Question: I'm writing an Android app for a client of mine that will display his RSS feeds. He has 2 different feeds. One of them works flawlessly with the code I've written using examples. When I replace the URL with his second feed, I get random line breaks everywhere (particularly after an opening bracket < and again before the closing bracket < ).
This is a link to the working feed - <URL>
Here is the rss feed that doesnt seem to parse correctly using the same code - <URL>
---
Heres an example from the logcat. You can see that every < and > it also puts a line break for some reason...
'''
08-19 09:43:46.444: I/RSSReader(6045): Get the Android App to know when your advisor is available!
08-19 09:43:46.444: I/RSSReader(6045): http://www.keen.com/CommunityServer/UserBlogPosts/r00tman/Get-the-Android-App-to--know-when-your-
08-19 09:43:46.452: I/RSSReader(6045): advisor-is-available/624194.aspx
08-19 09:43:46.452: I/RSSReader(6045): Thu, 16 Aug 2012 19:39:00 GMT
08-19 09:43:46.452: I/RSSReader(6045): 8ca05964-da1c-4176-9dbc-9d0bc609bb83:624194
08-19 09:43:46.452: I/RSSReader(6045): r00tman
08-19 09:43:46.452: I/RSSReader(6045): 0
08-19 09:43:46.452: I/RSSReader(6045): http://www.keen.com/CommunityServer/blogs/642011/comments/624194.aspx
08-19 09:43:46.452: I/RSSReader(6045): http://www.keen.com/CommunityServer/blogs/642011/commentrss.aspx?PostID=624194
08-19 09:43:46.452: I/RSSReader(6045): http://www.keen.com/CommunityServer/blogs/rsscomments/624194.aspx
08-19 09:43:46.452: I/RSSReader(6045): <
08-19 09:43:46.452: I/RSSReader(6045): a href="http://majesticvision.com/downloads/android/love-tarot.apk"
08-19 09:43:46.452: I/RSSReader(6045): >
08-19 09:43:46.452: I/RSSReader(6045): <
08-19 09:43:46.452: I/RSSReader(6045): img src="http://www.majesticvision.com/keen/2012-08-16_App-Shot.png" height="75" width="385" /
08-19 09:43:46.460: I/RSSReader(6045): >
08-19 09:43:46.460: I/RSSReader(6045): <
08-19 09:43:46.460: I/RSSReader(6045): /a
08-19 09:43:46.460: I/RSSReader(6045): >
08-19 09:43:46.460: I/RSSReader(6045): <
08-19 09:43:46.460: I/RSSReader(6045): br /
08-19 09:43:46.460: I/RSSReader(6045): >
08-19 09:43:46.460: I/RSSReader(6045): <
08-19 09:43:46.460: I/RSSReader(6045): br /
08-19 09:43:46.460: I/RSSReader(6045): >
'''
---
Heres a screenshot showing the issue. In this particular one, the URL from the < link >< /link > tag is split in an odd place so part of the URL is missing, and all I am getting from the < description > < /description > tag is just "<" when there should be a whole article

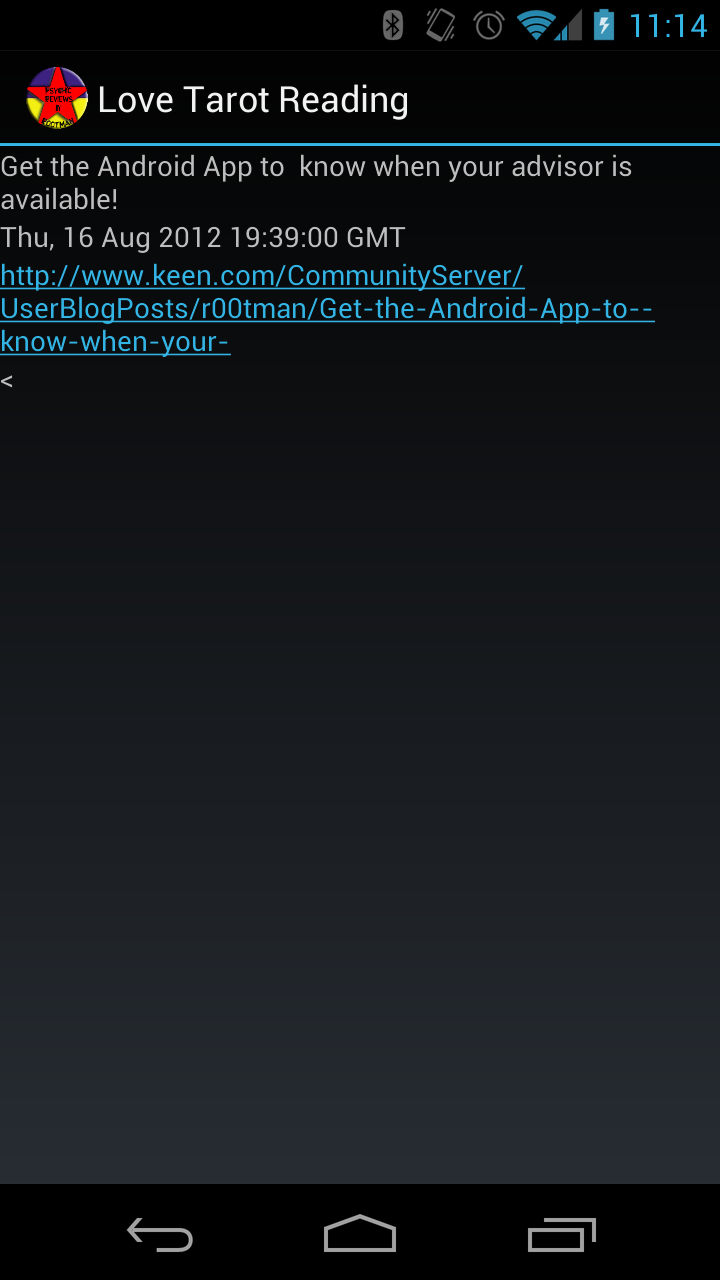
Answer: I ended up getting around this. In my RSSHandler class, i commented out the parts reseting the state
'''
public void characters(char ch[], int start, int length) {
String theString = new String(ch, start, length);
switch (currentstate) {
case RSS_TITLE:
_item.setTitle(theString);
// currentstate = 0;
break;
case RSS_LINK:
_item.setLink(theString);
// currentstate = 0;
break;
case RSS_DESCRIPTION:
_item.setDescription(theString);
// currentstate = 0;
break;
case RSS_CATEGORY:
_item.setCategory(theString);
// currentstate = 0;
break;
case RSS_PUBDATE:
_item.setPubDate(theString);
// currentstate = 0;
break;
default:
return;
}
'''
Then in my RSSitem class, i made the string add on to itself instead of just resetting it each time
'''
void setDescription(String description) {
_description = _description + Html.fromHtml(description).toString();
}
'''
Its probably not the best fix out there but it ended up working perfectly for me!